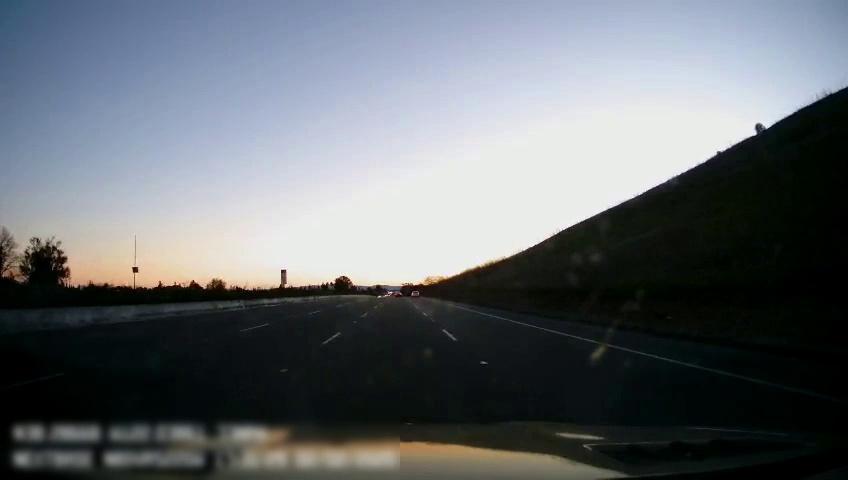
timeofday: Day
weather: Sunny
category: Drivable Space
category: Lanes | Current Lane
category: Lanes | Current Lane
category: Lanes | Alternate Lane
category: Lanes | Alternate Lane